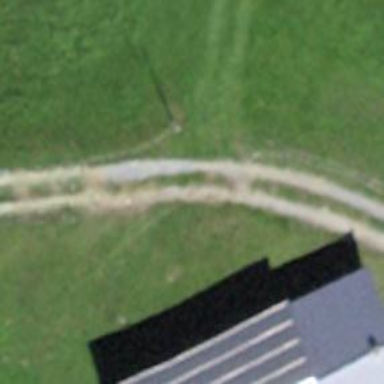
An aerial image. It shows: Track road with grade4 tracktype.